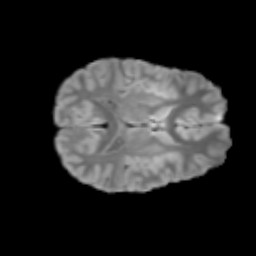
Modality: T2w
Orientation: axial
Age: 12
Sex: female
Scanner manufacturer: siemens
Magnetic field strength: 3 T
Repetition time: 3.8 s
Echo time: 0.07 s